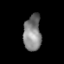
Tissue: lung
Cell type: Myeloid cells
Senescence score: 0.1987
Nuclear area (px): 622
Mean DAPI intensity: 131.055